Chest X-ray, PA view. Patient: 56 years old, sex M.
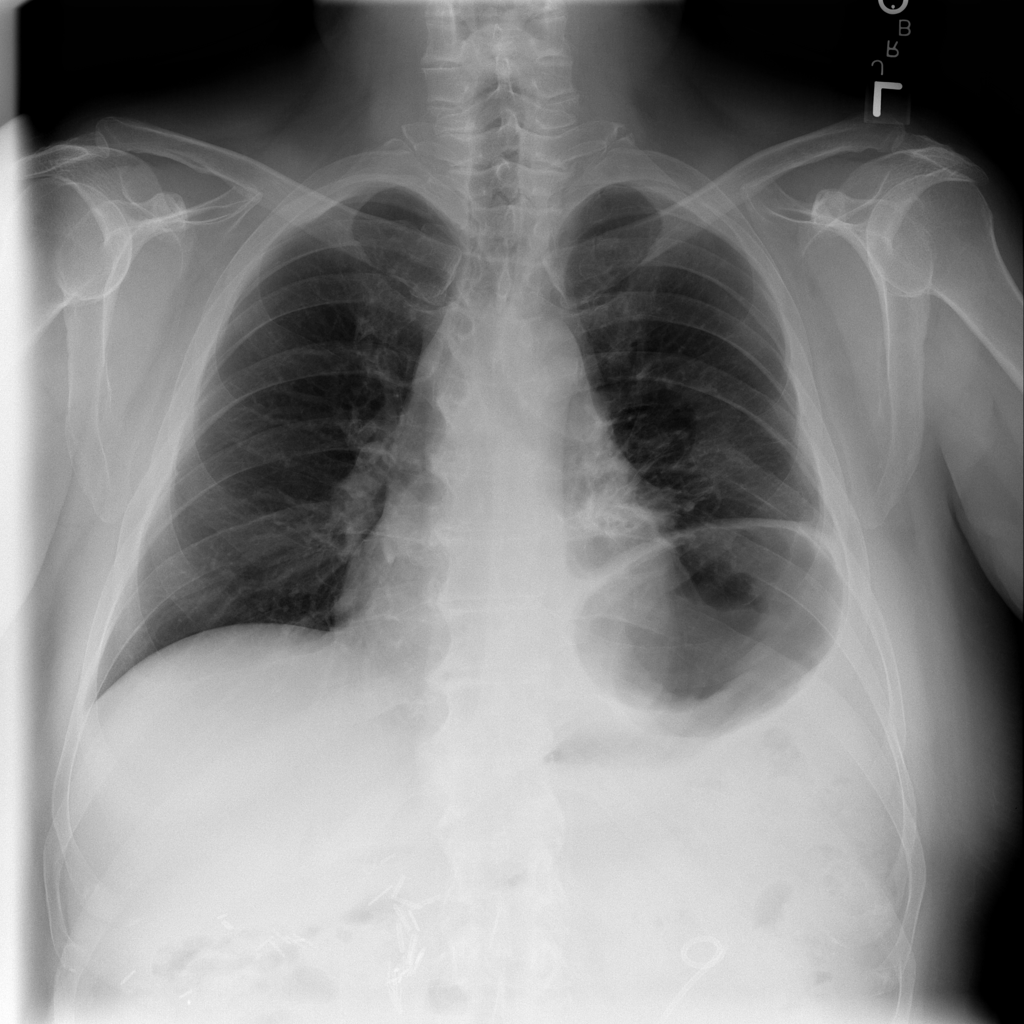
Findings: No Finding